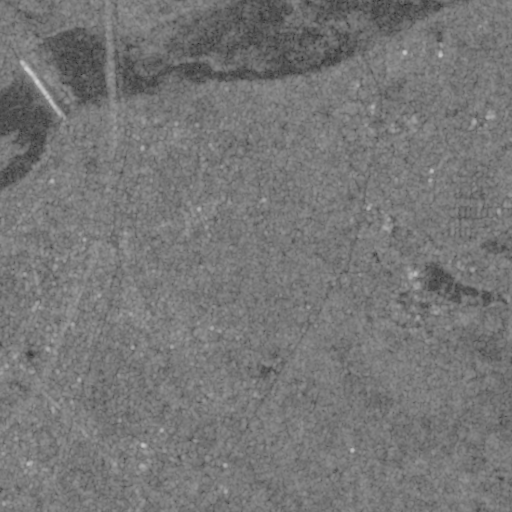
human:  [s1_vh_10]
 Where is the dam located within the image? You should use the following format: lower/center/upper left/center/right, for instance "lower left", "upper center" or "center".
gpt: The dam is located in the upper left of the image.
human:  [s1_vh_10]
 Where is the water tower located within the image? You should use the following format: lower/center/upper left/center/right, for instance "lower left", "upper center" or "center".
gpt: The water tower is located in the lower left of the image.
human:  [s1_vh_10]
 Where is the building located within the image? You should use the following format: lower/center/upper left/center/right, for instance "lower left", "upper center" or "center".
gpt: There is no building in the image.

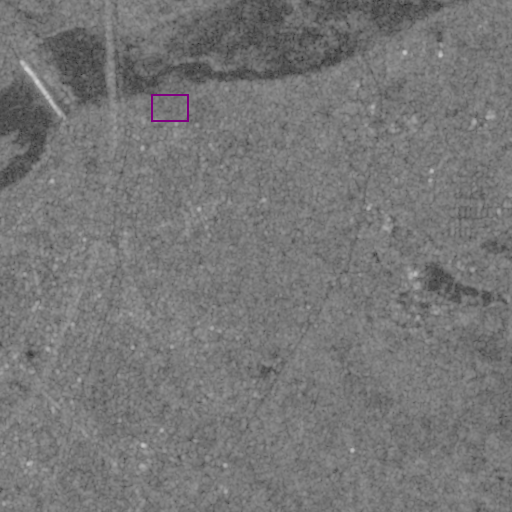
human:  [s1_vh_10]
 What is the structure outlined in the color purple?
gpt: The structure outlined in purple is a park.
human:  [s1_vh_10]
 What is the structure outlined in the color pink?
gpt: There is no pink outline.